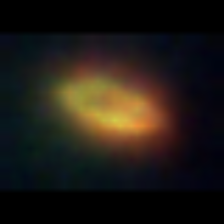
Taxon: Unknown_phyto
Group: Unknown